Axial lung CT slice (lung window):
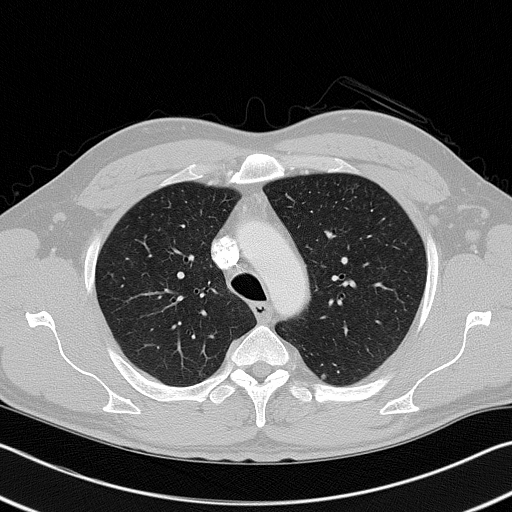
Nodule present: no